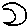
Label: moon